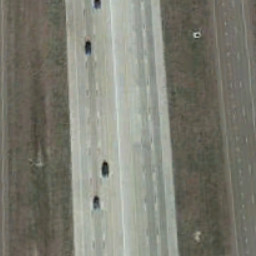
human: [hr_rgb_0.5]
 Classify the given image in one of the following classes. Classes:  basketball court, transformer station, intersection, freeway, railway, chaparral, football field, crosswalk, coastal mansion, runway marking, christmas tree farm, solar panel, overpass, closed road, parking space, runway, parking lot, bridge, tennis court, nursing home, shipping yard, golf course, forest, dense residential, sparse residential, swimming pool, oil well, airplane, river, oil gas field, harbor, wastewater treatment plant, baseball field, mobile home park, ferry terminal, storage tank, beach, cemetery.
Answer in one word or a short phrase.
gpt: freeway